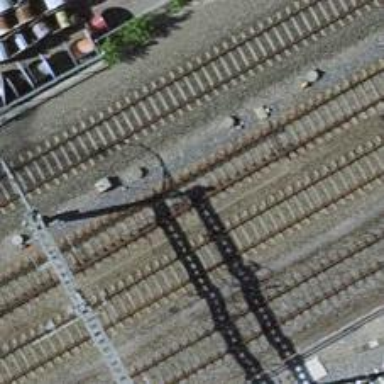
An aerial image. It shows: Railway switch.